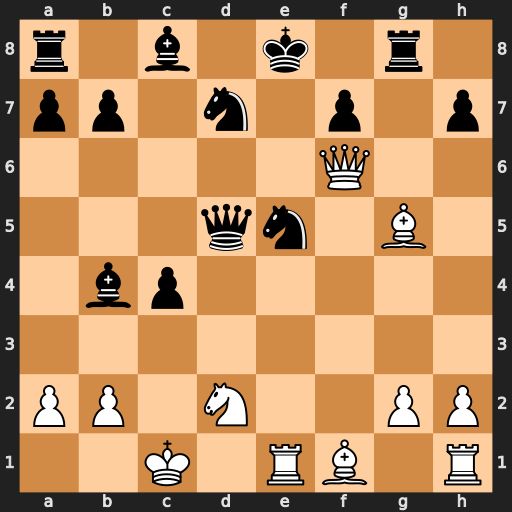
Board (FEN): r1b1k1r1/pp1n1p1p/5Q2/3qn1B1/1bp5/8/PP1N2PP/2K1RB1R
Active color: w
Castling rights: q
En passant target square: -
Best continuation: Qd8#